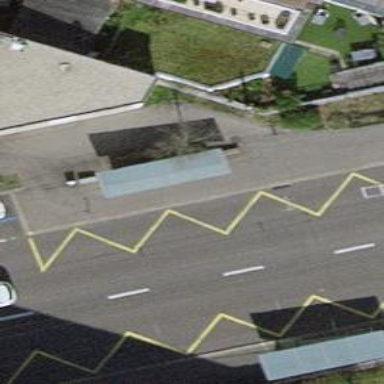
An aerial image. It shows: Bus stop with shelter. It is platform for public transport.